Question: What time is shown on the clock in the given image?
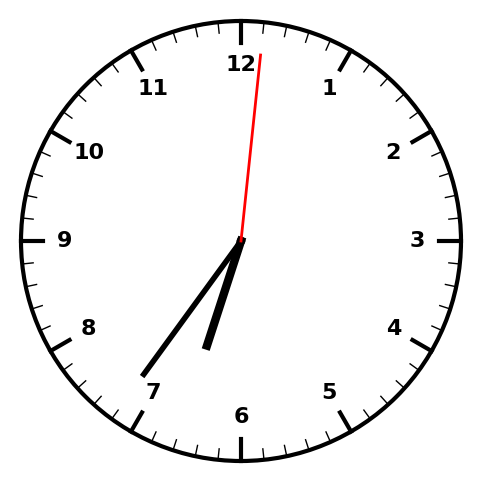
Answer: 06:36:01